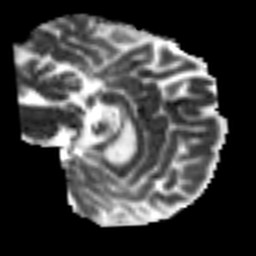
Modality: MD
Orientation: sagittal
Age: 49
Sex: male
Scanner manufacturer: siemens
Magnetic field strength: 3 T
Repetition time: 7.3 s
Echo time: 0.087 s